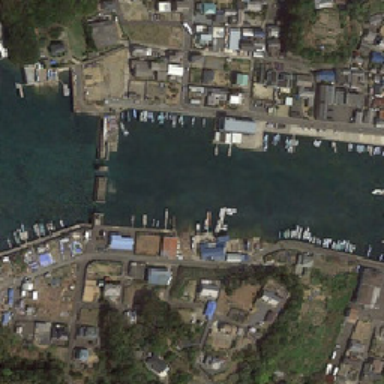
Port side there are a lot of floor stand .